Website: apple
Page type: order-returns
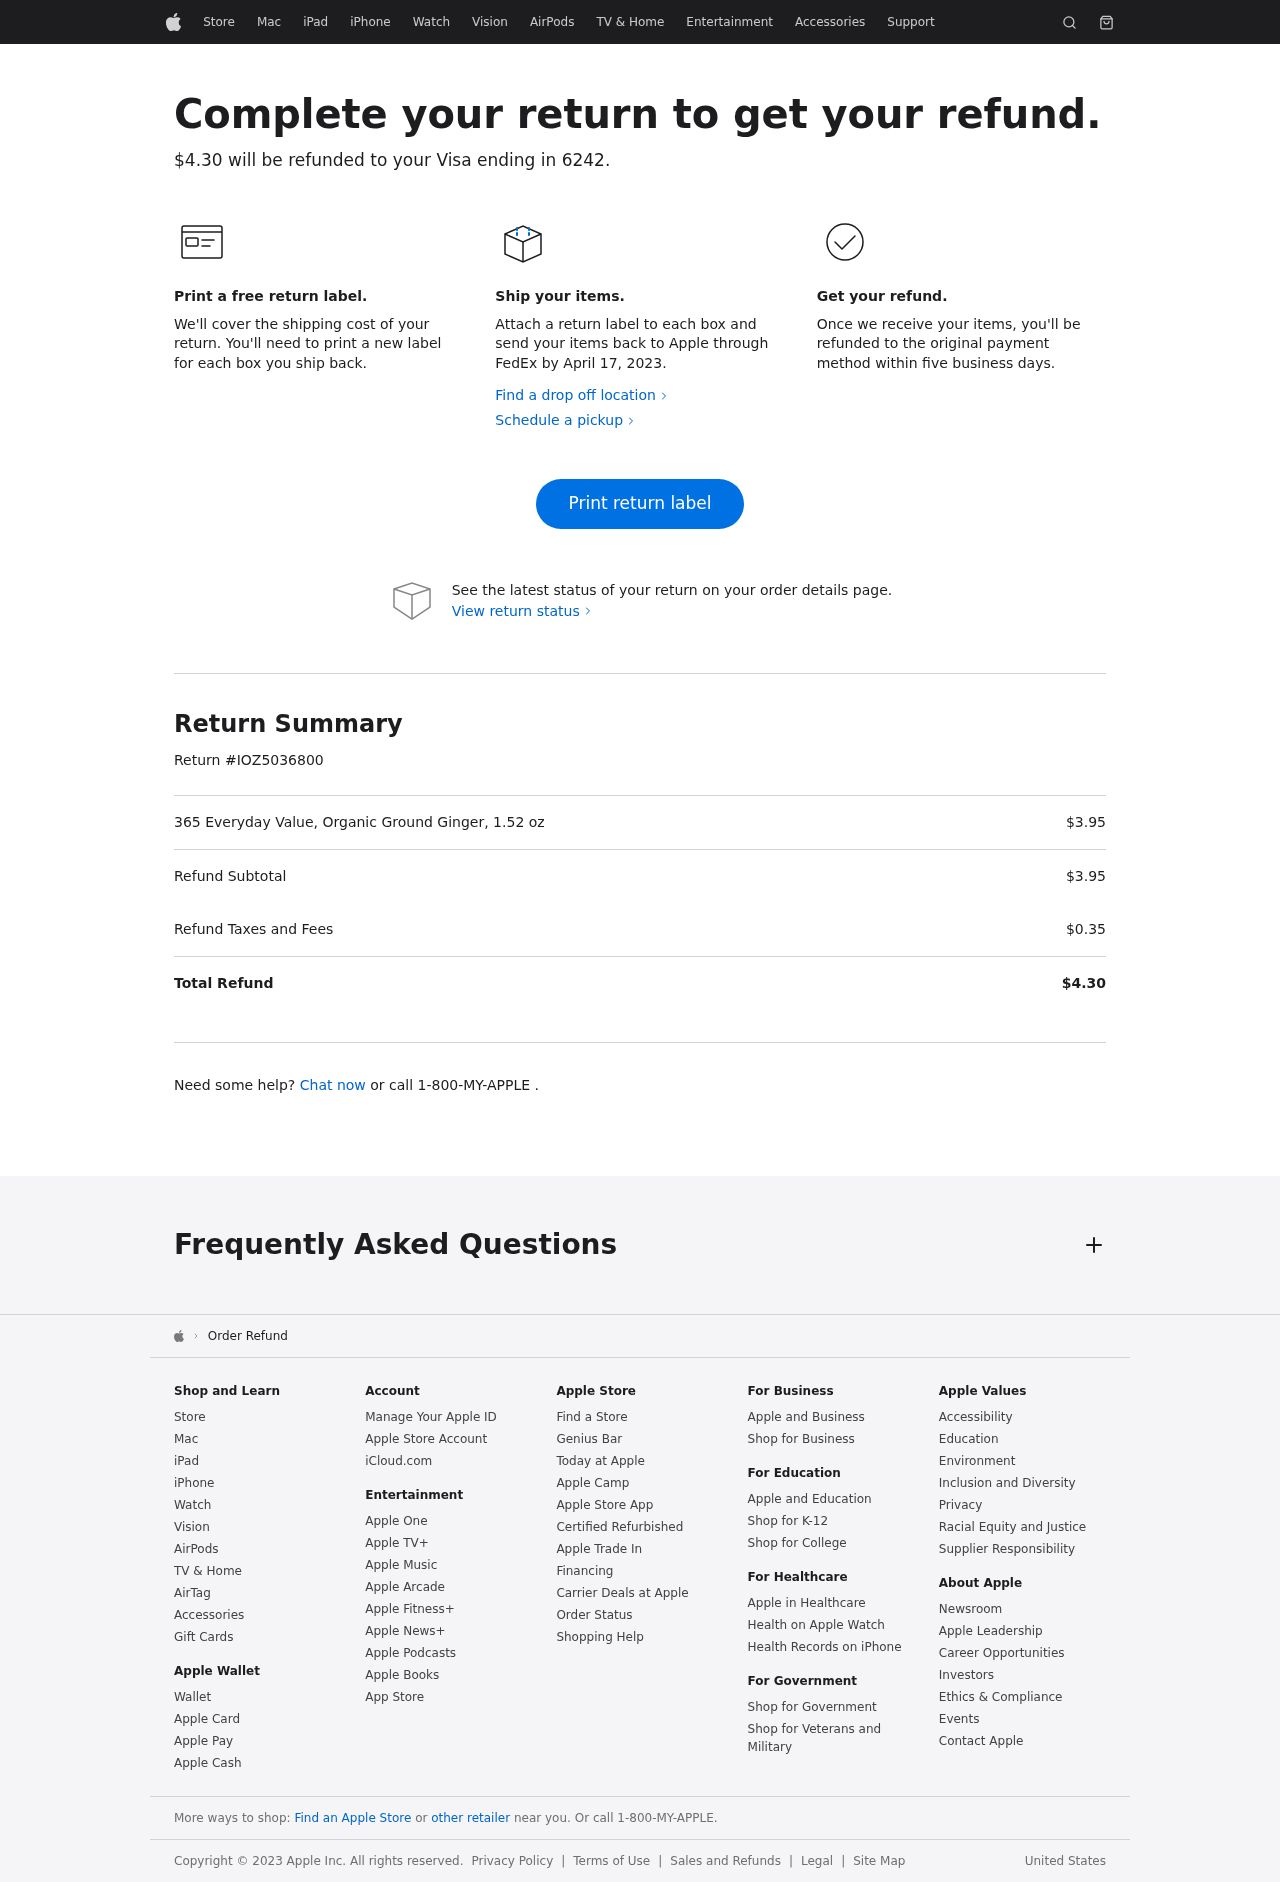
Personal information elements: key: PII_CARD_LAST4
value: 6242
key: PII_CARD_TYPE
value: Visa
Product elements: key: PRODUCT1_NAME
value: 365 Everyday Value, Organic Ground Ginger, 1.52 oz
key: PRODUCT1_PRICE
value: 3.95
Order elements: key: ORDER_TOTAL
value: $4.30
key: ORDER_RETURN_BY_DATE
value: April 17, 2023
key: ORDER_RETURN_ID
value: IOZ5036800
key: ORDER_SUBTOTAL
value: $3.95
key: ORDER_TAX
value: $0.35